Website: lowes
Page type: review-order
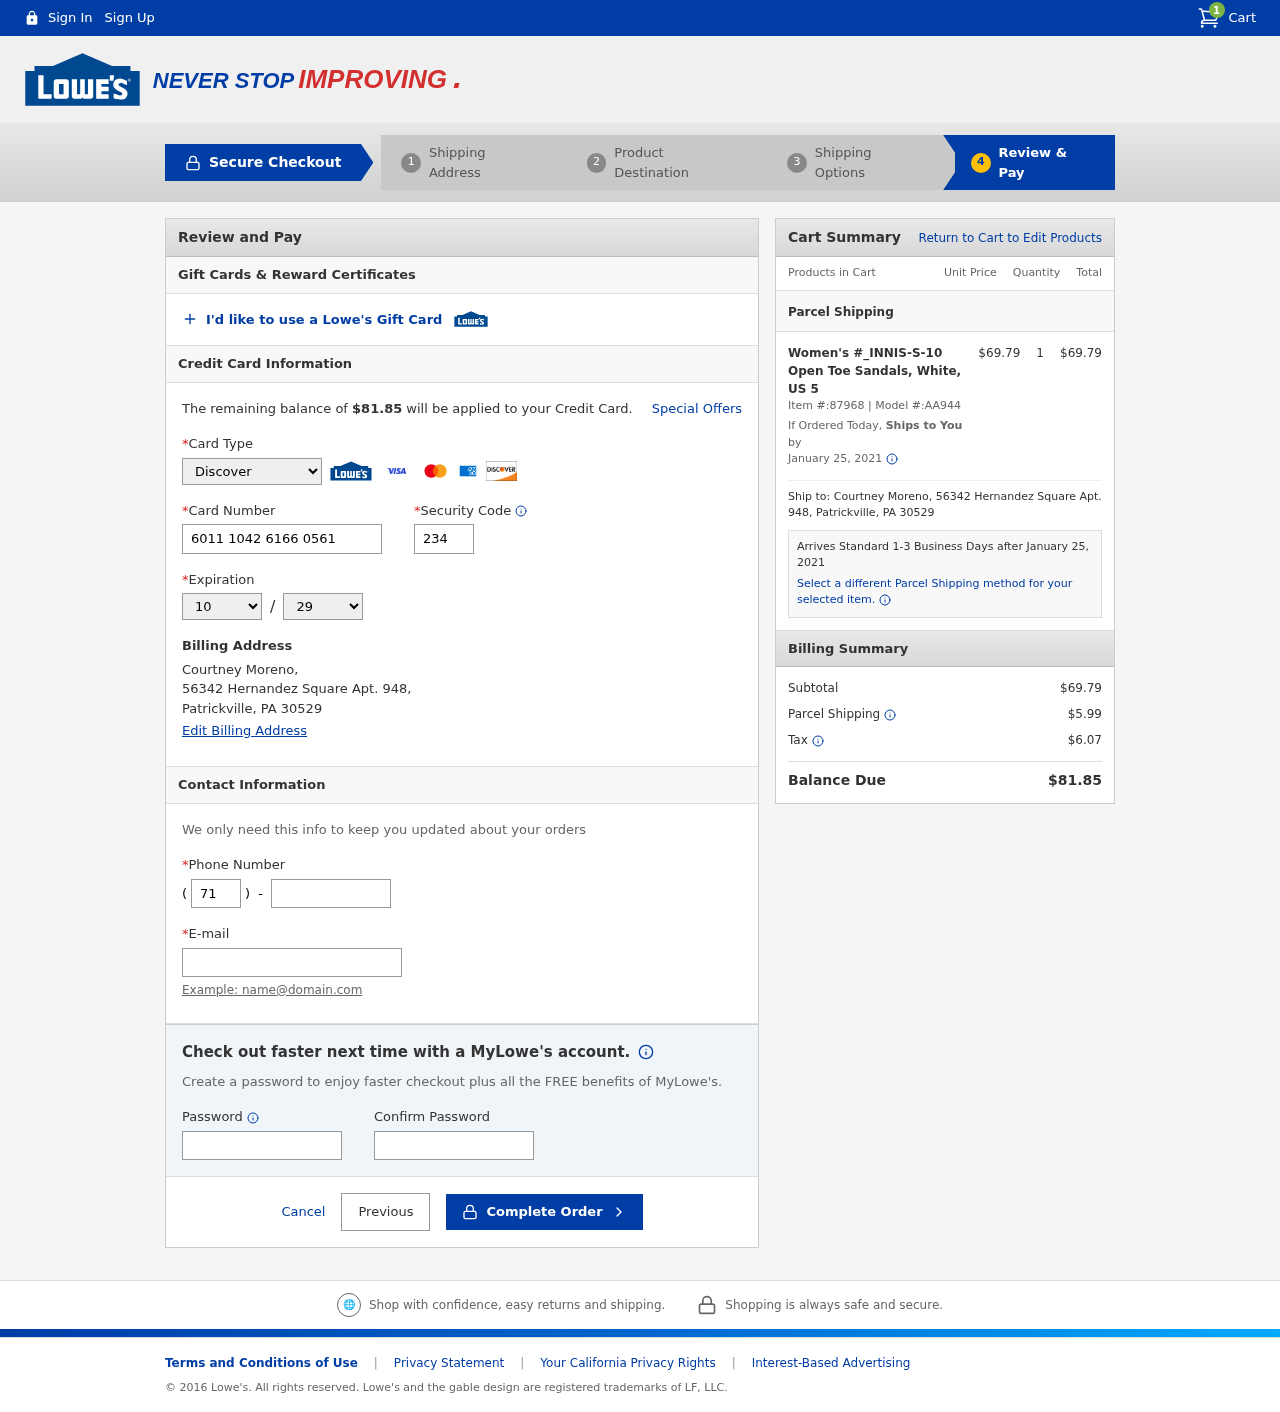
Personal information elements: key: PII_CARD_CVV
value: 234
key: PII_CARD_EXPIRY_MONTH
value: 10
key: PII_CARD_EXPIRY_YEAR
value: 29
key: PII_CARD_NUMBER
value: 6011 1042 6166 0561
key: PII_CARD_TYPE
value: Discover
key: PII_CITY
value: Patrickville
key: PII_EMAIL
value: courtney_moreno@hotmail.com
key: PII_FULLNAME
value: Courtney Moreno,
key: PII_PHONE
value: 7115993013
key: PII_PHONE_AREA
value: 711
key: PII_POSTCODE
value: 30529
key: PII_STATE_ABBR
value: PA
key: PII_STREET
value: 56342 Hernandez Square Apt. 948
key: PII_STREET
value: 56342 Hernandez Square Apt. 948,
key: PII_FULLNAME2
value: Courtney Moreno
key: PII_POSTCODE_FULL
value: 30529
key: PII_CITY_STATE
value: Patrickville, PA
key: PII_CITY_STATE_ZIP
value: Patrickville, PA 30529
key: PII_POSTCODE_NUMERIC
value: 30529
Product elements: key: PRODUCT1_NAME
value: Women's #_INNIS-S-10 Open Toe Sandals, White, US 5
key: PRODUCT1_PRICE
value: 69.79
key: PRODUCT1_QUANTITY
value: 1
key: PRODUCT1_ITEM_NUMBER
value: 87968
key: PRODUCT1_MODEL_NUMBER
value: AA944
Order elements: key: ORDER_NUM_ITEMS
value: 1
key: ORDER_TOTAL
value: $81.85
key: ORDER_SHIPPING_DATE
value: January 25, 2021
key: ORDER_SUBTOTAL
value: $69.79
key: ORDER_SHIPPING_DATE2
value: January 25, 2021
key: ORDER_SUBTOTAL2
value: $69.79
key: ORDER_SHIPPING_COST
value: $5.99
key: ORDER_TAX
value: $6.07